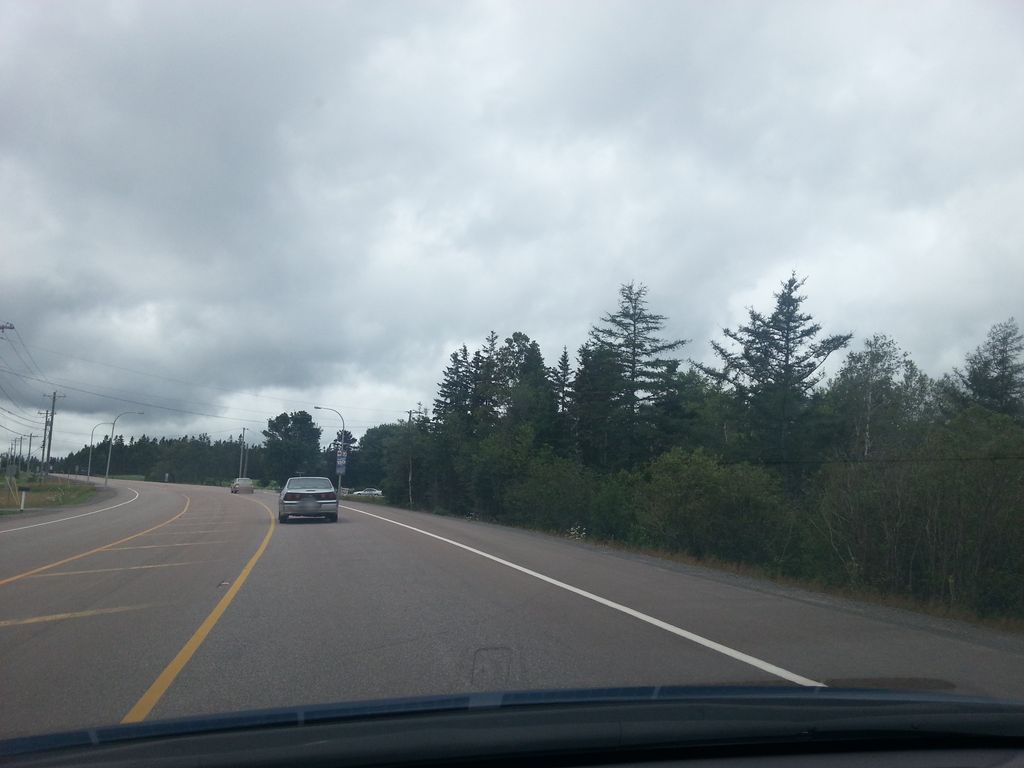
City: charlottetown